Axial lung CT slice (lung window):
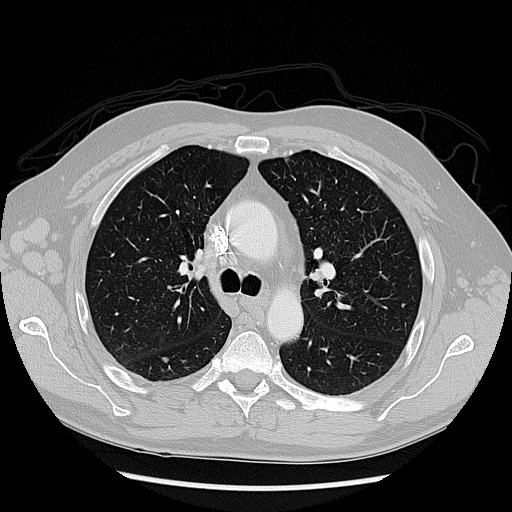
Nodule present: yes
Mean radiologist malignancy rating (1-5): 2